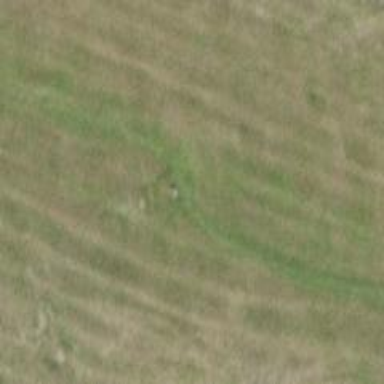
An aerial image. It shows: Path covered in grass.